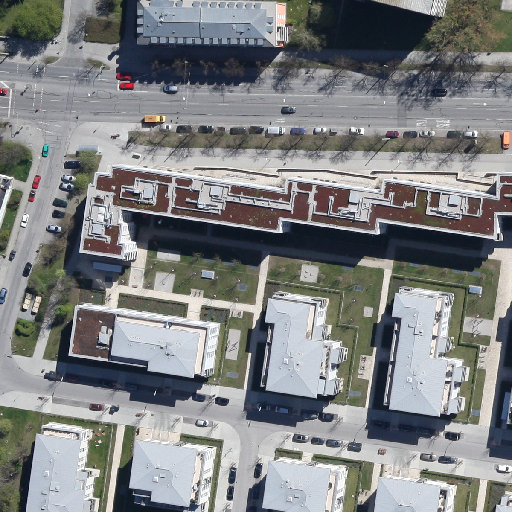
Referring expression: road